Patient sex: M
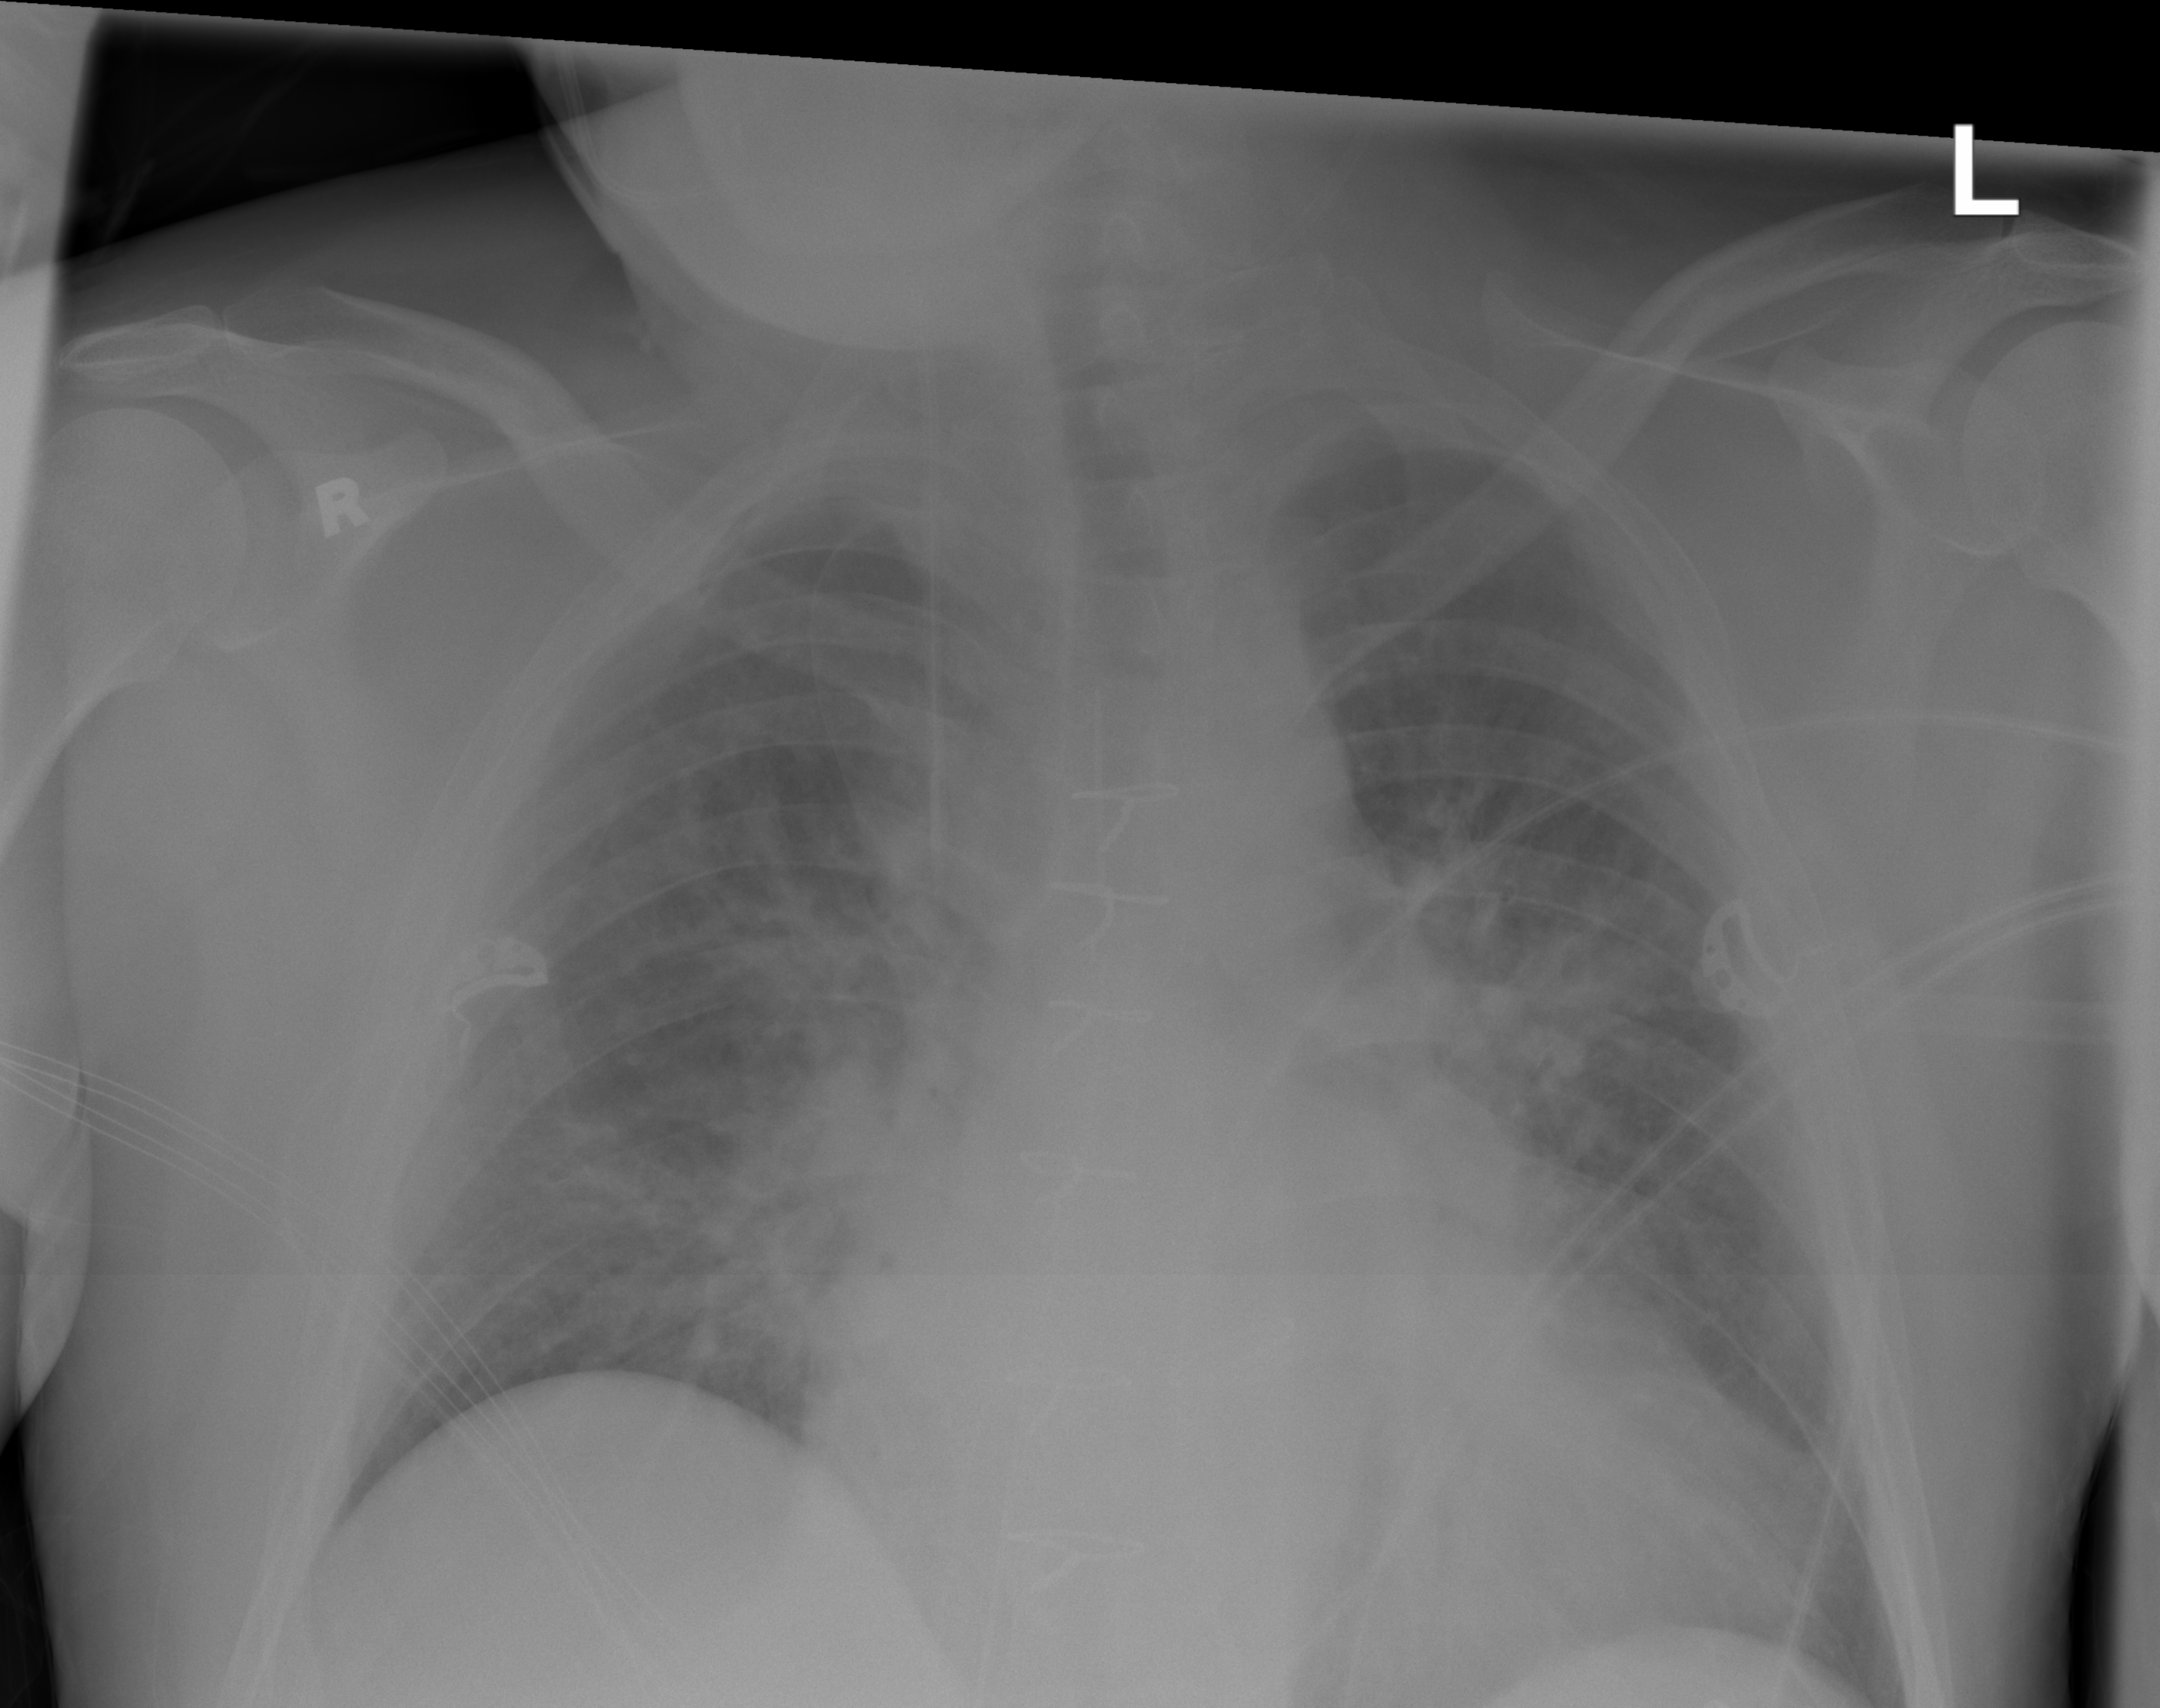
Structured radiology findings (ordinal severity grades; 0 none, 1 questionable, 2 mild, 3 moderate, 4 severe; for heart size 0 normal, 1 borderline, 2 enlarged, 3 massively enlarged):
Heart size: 2
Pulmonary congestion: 3
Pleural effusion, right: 0
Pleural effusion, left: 0
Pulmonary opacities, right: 3
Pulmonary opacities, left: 3
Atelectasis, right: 0
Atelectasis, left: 0